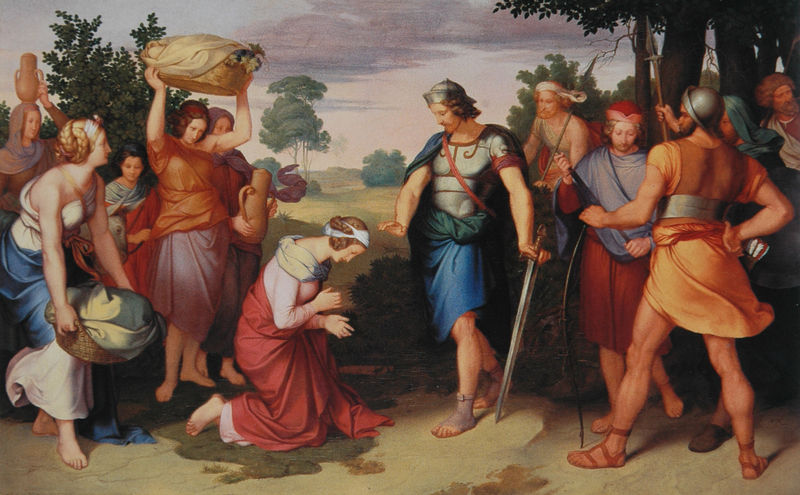
Titel: Abigail vor David
Künstler: Moritz von Schwind
Standort: München
Institution: Neue Pinakothek
Schlagwörter: baum, blau, gemälde, himmel, kopf, kämpfer, mann, schatten, weiß, wolken, bäume, frauen, gelb, grün, landschaft, menschen, mädchen, wäsche, bunt, frau, hut, hüte, kleid, licht, männer, straße, gras, rot, tuch, weg, wiese, fest, bart, band, falten, tragen, öl, horizont, natur, boden, gewand, rosa, wald, esel, amphore, kanne, krug, vase, farbig, bogen, italien, zöpfe, körbe, farben, haarband, ölgemälde, querformat, lanze, soldaten, kopftuch, korb, sandalen, faltenwurf, barfuss, antike, bla, lichtung, schwert, schwerter, waffen, knien, soldat, waffe, koloriert, helm, herrscher, geschenk, beten, ritter, rüstung, römer, karaffe, krüge, beute, knieend, kniend, mittelalter, krieger, knieen, segen, speer, speere, begrüßung, verehrung, anbetung, bitte, tunika, turban, biblisch, kannen, sieger, bitten, kniefall, maid, geschenke, sagen, spieß, daum, gaben, vergebung, gnade, biblische szene, verneigung, deutsch römer, niederknieen, knieende frau, bewacht, tribut, ölgemäld, drüge, lanzespieß